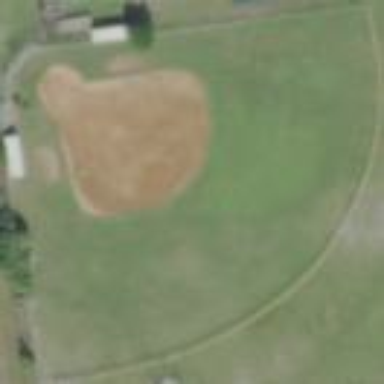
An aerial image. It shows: Softball pitch for leisure sports.